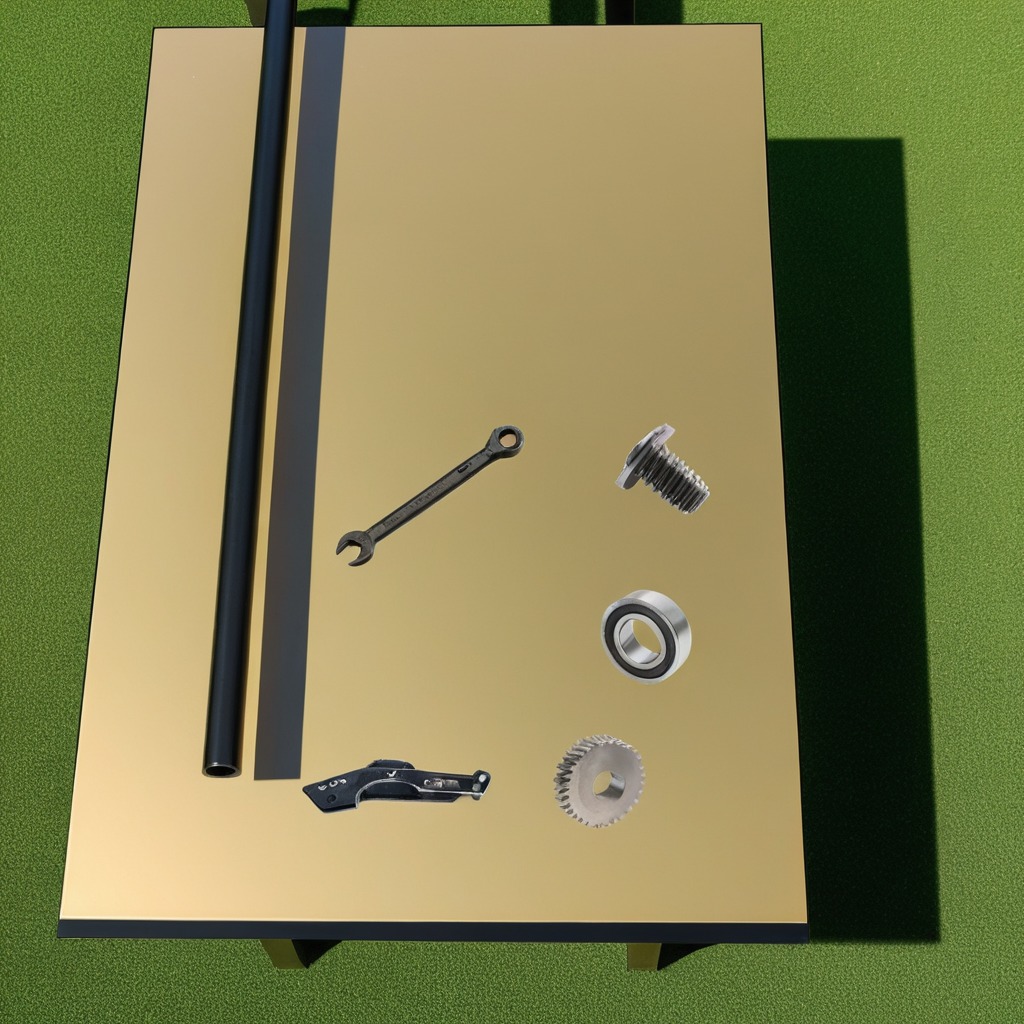
A ball bearing, a gear, a knife, a screw and a wrench are lying on a table in a temporary outdoor tool station.